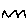
Label: zigzag